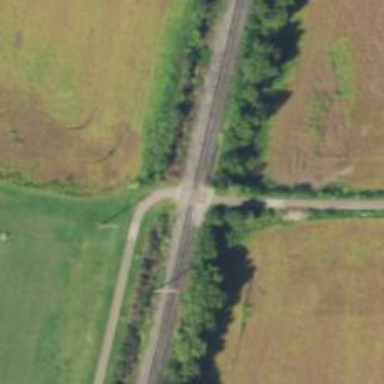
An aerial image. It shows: Crossing for the railway.